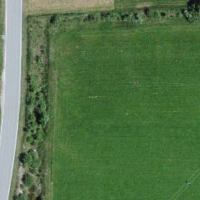
EUNIS habitat code: 57
Species observed at this site:
Leptinotarsa decemlineata
Motacilla alba
Carduelis carduelis